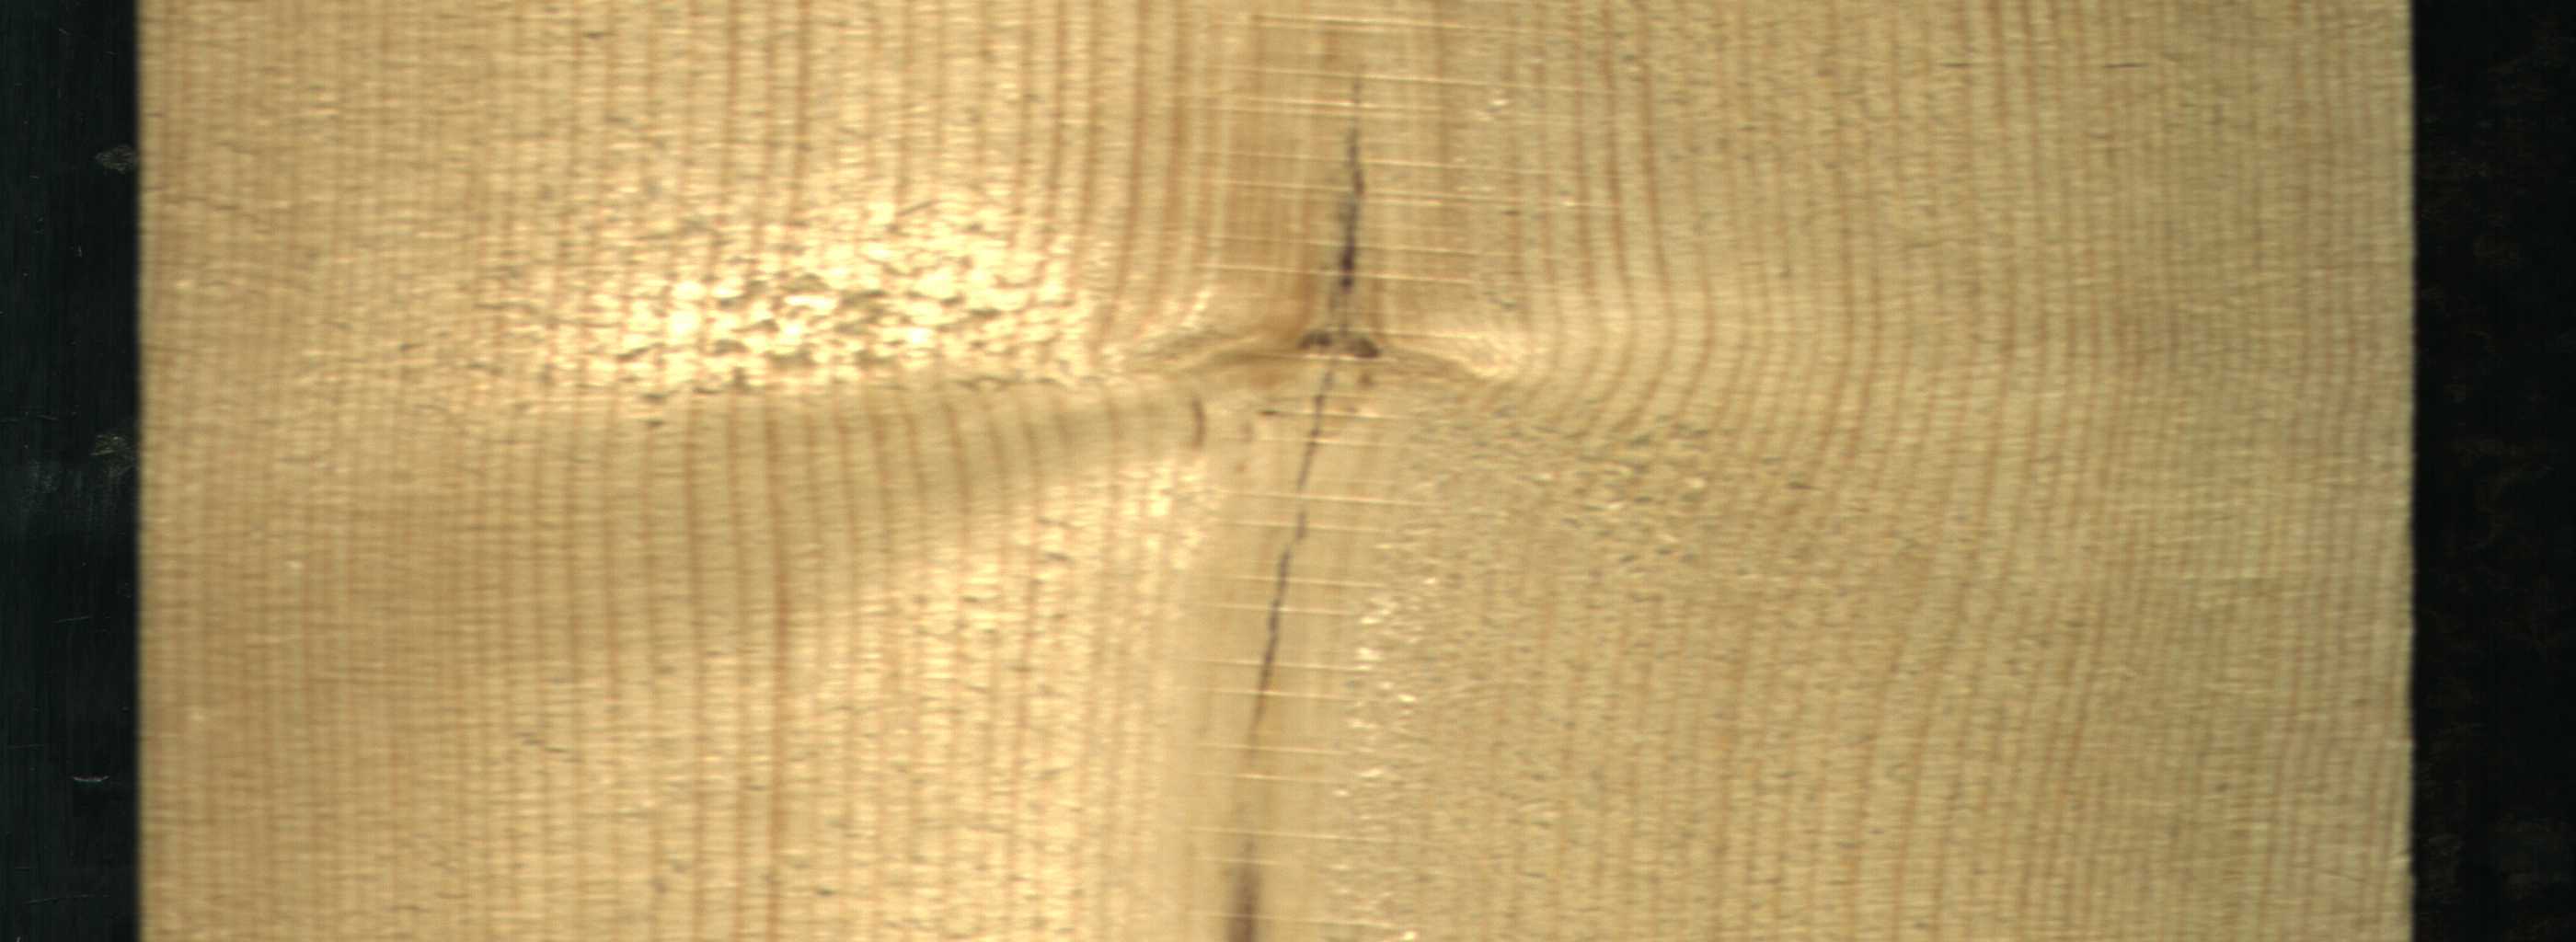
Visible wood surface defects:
Marrow
Crack